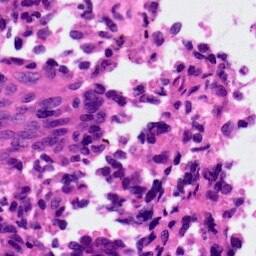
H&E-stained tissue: Ovarian